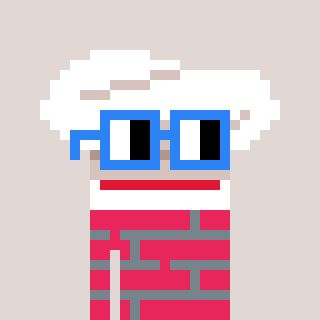
a pixel art character with square blue glasses, a chef hat-shaped head and a redpinkish-colored body on a warm background